Field crop: tomato
Growth stage: 1
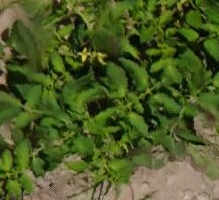
Species: tomato